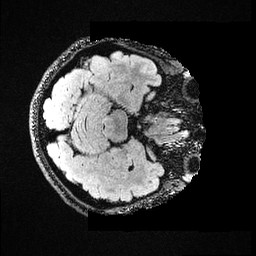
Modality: FLAIR
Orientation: axial
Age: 50
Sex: female
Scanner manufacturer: ge
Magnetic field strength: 3 T
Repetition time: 4.802 s
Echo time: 0.1156 s